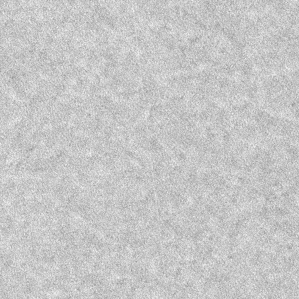
Label: frost